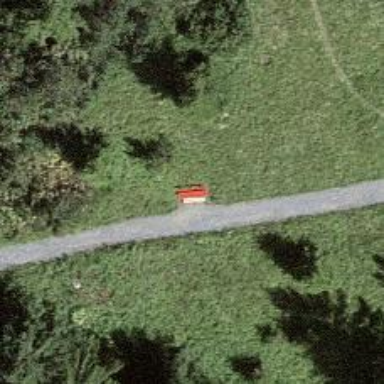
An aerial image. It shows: Bench for seating.